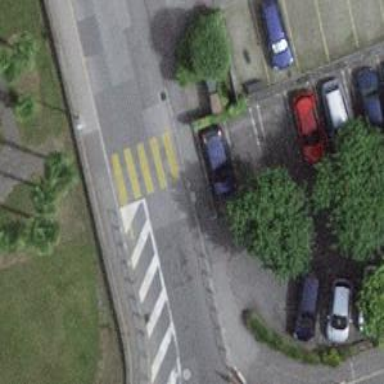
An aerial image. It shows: Uncontrolled zebra crossing on the road.